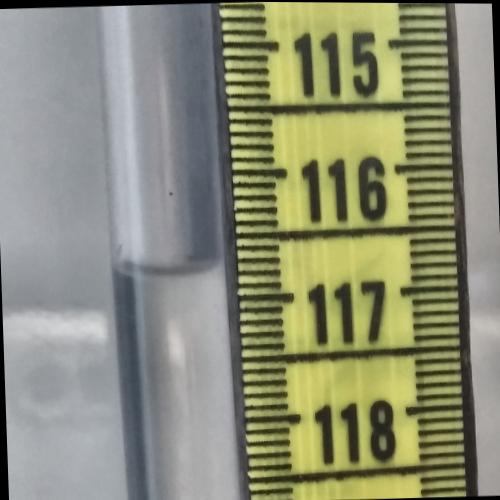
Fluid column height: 116.7 cm